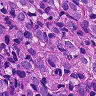
Metastatic tissue present: yes